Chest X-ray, AP view. Patient: 24 years old, sex M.
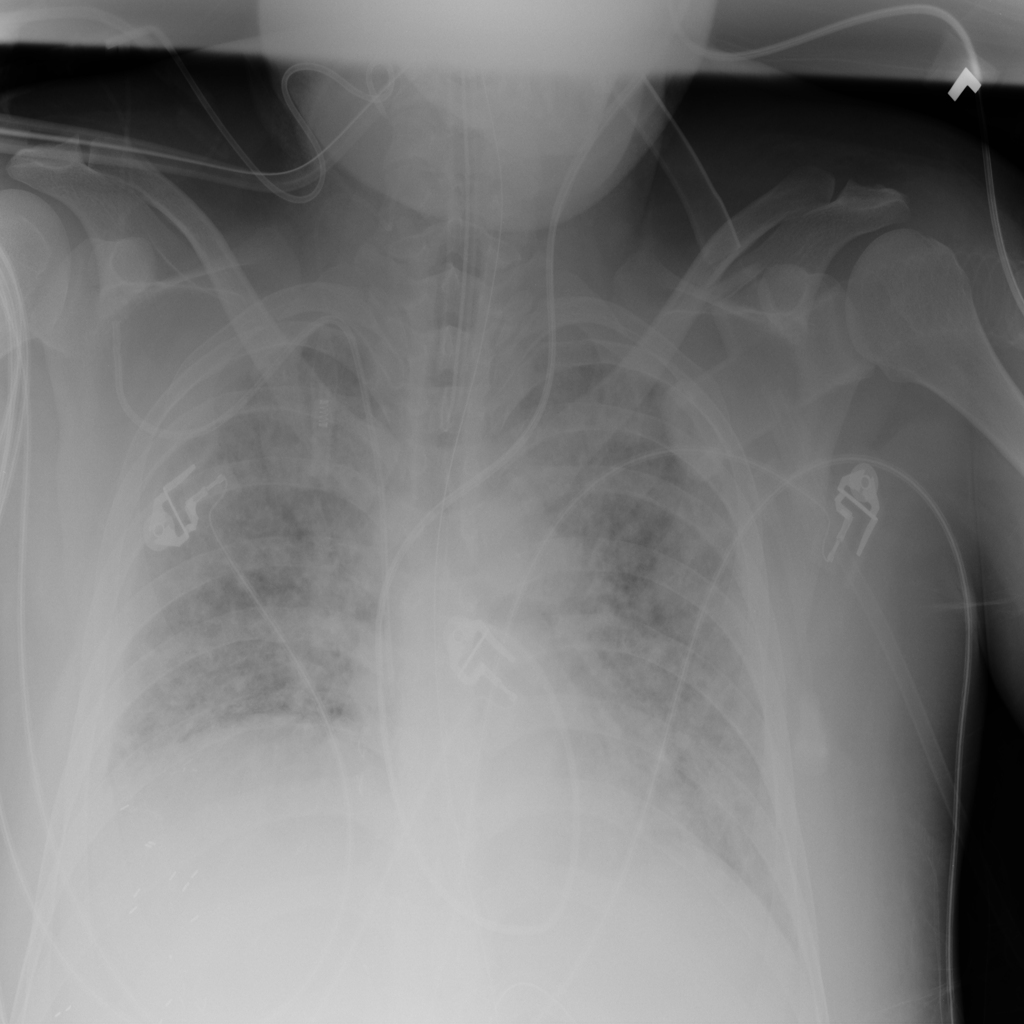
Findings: Edema, Effusion, Infiltration